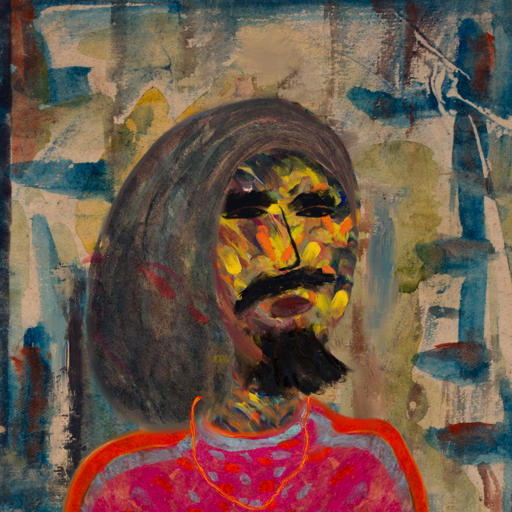
Background: Orphan, Head And Neck Side: An_Impression, Face Side: Mosgoul, Bust: Sisters, Hair Side: Gypsy_Mother, Head Accessory: Blank, Second Necklace: Gypsy_Mother_2, Necklace: Blank, Baby: Blank